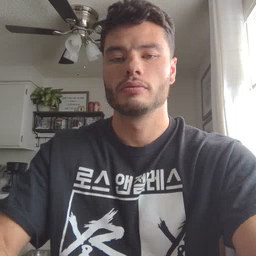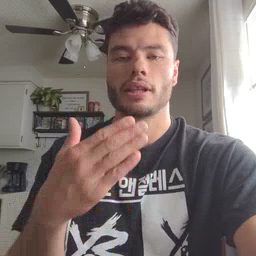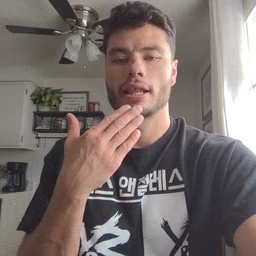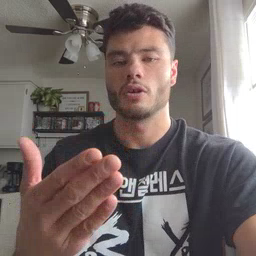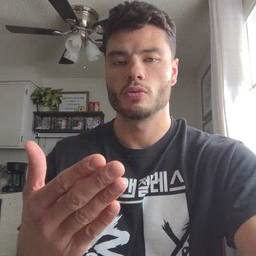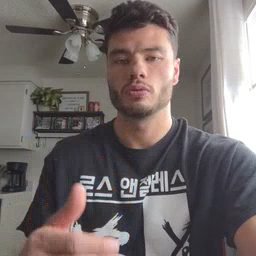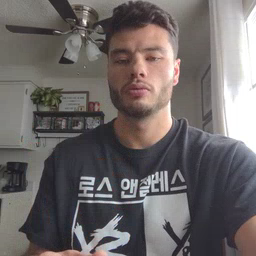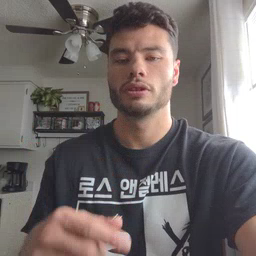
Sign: thankyou